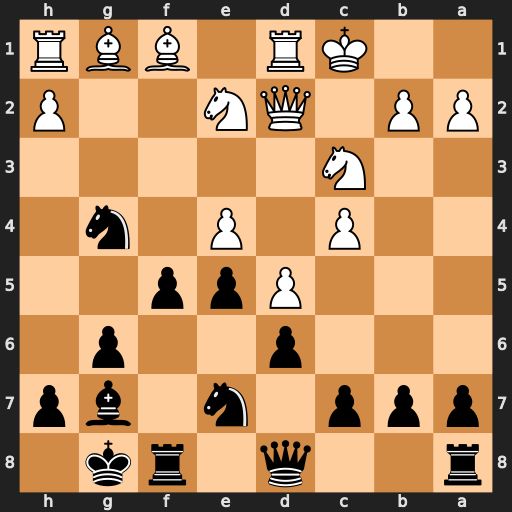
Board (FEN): r2q1rk1/ppp1n1bp/3p2p1/3Ppp2/2P1P1n1/2N5/PP1QN2P/2KR1BBR
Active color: b
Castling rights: -
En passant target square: -
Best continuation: Bh6 Qxh6 Nxh6